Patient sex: M
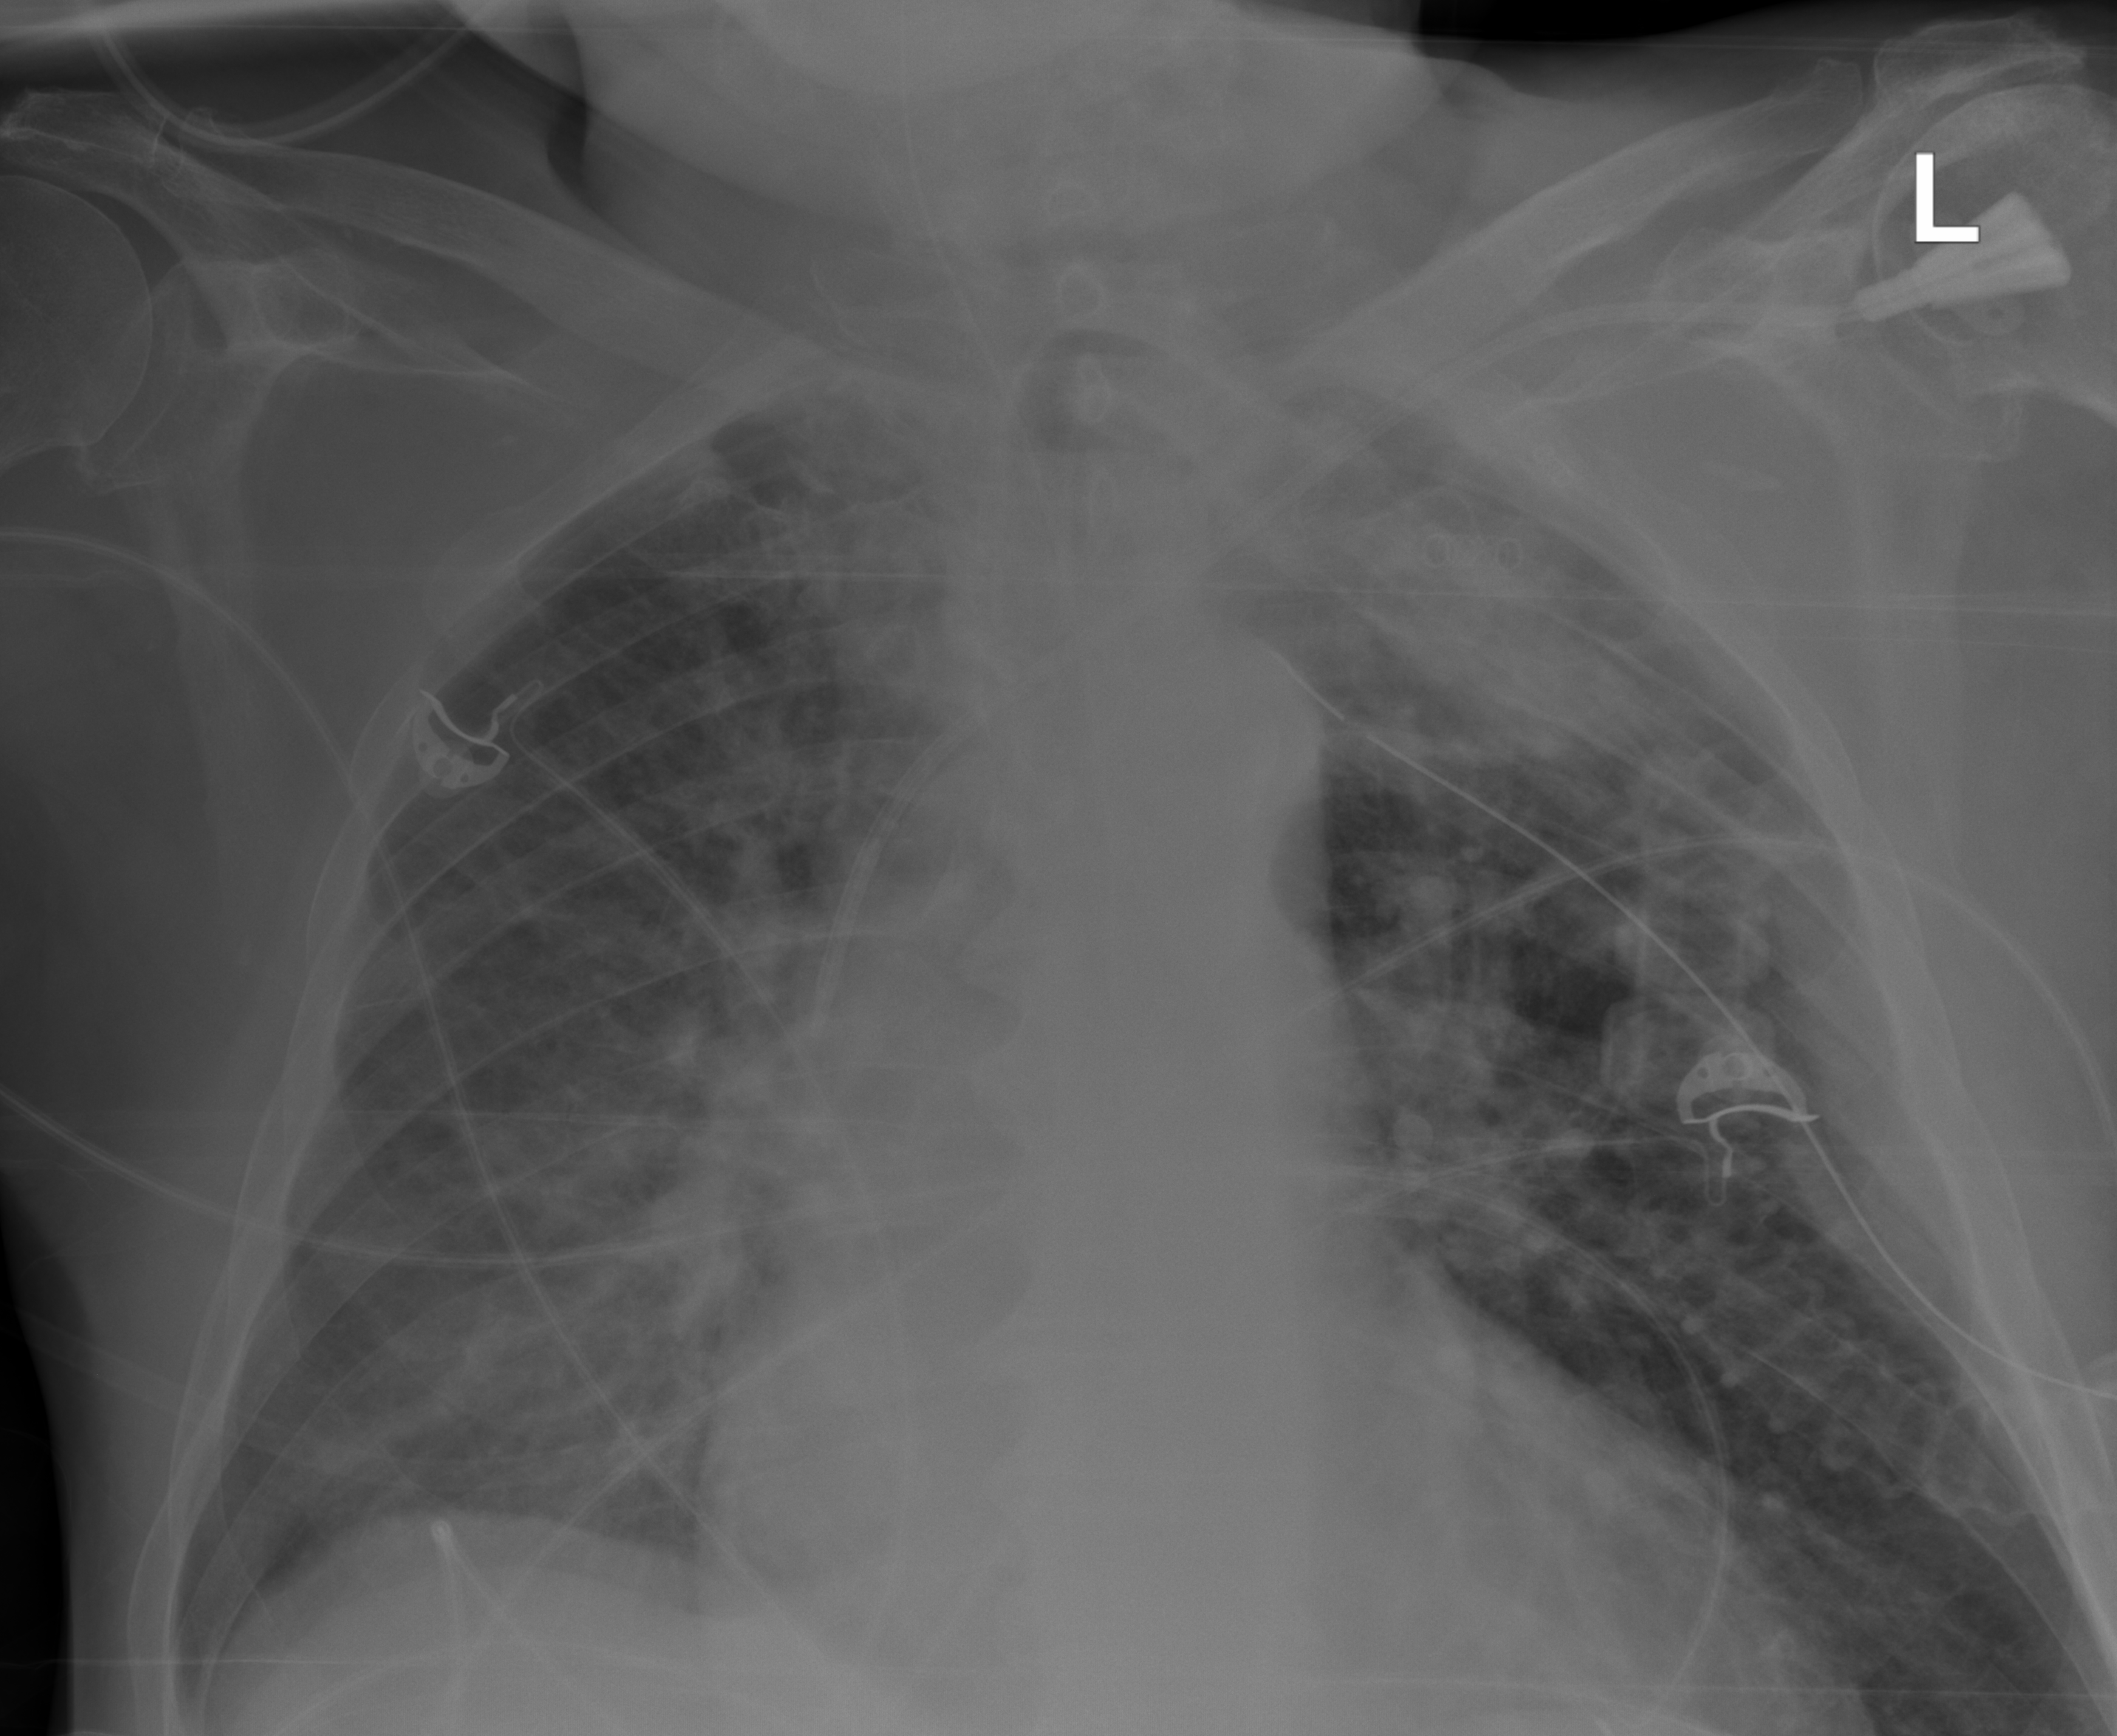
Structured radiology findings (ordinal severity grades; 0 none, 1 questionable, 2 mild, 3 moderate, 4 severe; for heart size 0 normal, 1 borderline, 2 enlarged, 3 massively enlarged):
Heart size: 0
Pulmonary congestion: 0
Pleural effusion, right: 0
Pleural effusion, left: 2
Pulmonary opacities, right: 2
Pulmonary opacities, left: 0
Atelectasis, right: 2
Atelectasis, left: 0